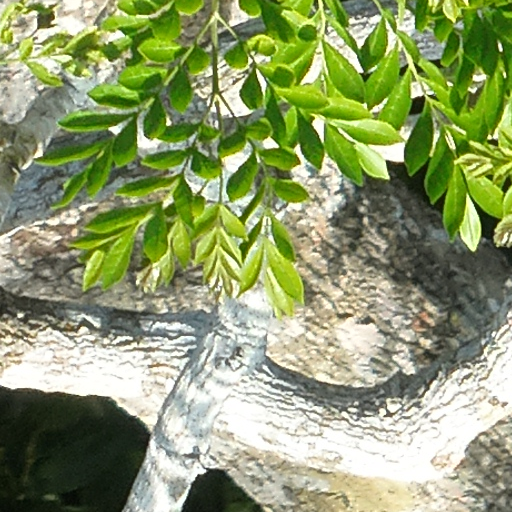
Species: Jacaranda copaia
GBIF accepted scientific name: Jacaranda copaia
Crown area (m\u00b2): 123.42